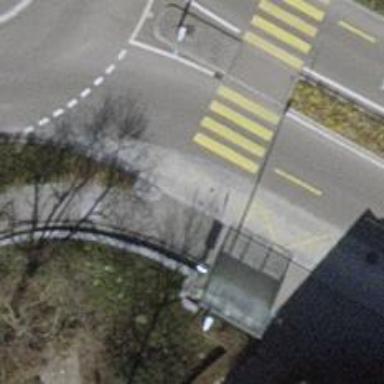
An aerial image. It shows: Tertiary road with asphalt surface and cycle lane.